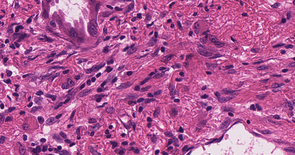
Tumor epithelial tissue: yes
Tumor-associated stroma tissue: yes
Normal tissue: no